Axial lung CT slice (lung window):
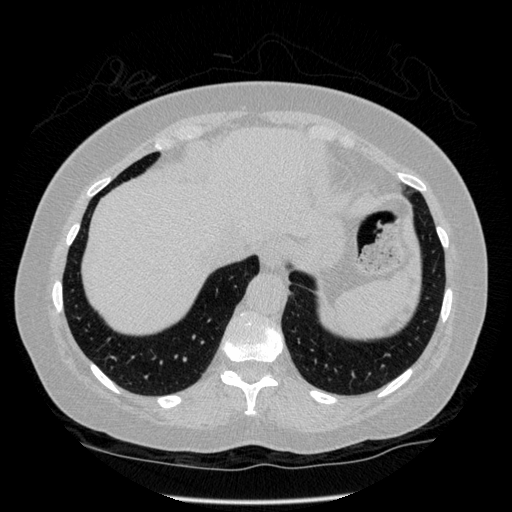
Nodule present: no